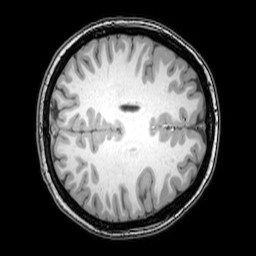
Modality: T1w
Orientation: axial
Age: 20
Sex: female
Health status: healthy
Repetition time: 0.081 s
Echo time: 0.037 s